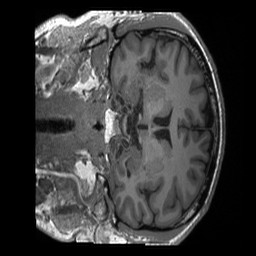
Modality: T1w
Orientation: coronal
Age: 49
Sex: male
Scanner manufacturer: siemens
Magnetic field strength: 3 T
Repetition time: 2.4 s
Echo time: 0.00224 s